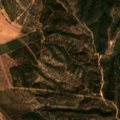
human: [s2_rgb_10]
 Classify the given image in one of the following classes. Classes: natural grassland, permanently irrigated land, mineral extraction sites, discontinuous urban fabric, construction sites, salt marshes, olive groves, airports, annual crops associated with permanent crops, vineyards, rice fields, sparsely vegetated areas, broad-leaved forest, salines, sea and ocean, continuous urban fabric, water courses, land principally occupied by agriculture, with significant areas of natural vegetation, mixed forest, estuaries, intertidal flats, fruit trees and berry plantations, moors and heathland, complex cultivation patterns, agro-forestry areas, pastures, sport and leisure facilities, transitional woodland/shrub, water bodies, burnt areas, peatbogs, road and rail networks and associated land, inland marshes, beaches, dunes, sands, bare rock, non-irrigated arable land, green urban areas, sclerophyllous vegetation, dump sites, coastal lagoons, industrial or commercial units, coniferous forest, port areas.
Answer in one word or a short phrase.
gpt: non-irrigated arable land, broad-leaved forest, transitional woodland/shrub